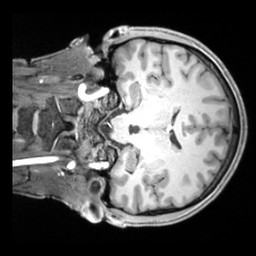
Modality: T1w
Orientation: coronal
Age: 34
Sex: male
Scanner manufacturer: siemens
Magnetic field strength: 3 T
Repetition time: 2.2 s
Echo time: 0.00218 s